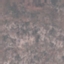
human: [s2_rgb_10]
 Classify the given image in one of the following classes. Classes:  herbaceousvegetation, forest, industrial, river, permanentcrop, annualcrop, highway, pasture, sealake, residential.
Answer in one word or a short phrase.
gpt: HerbaceousVegetation